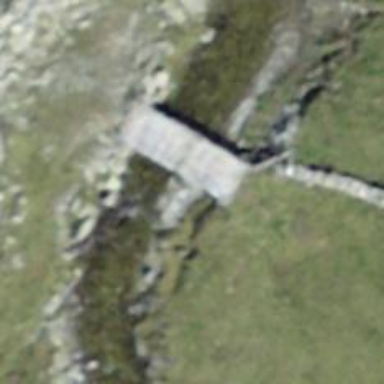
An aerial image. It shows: Path on bridge.